Current action and preconditions to check: trajectory_clear

Your task: For each precondition in the list above, predict whether it will hold at this action.

Consider the current scene as observed from the mobile robot's camera, and analyze the predicted future states of all dynamic agents (e.g., people, animals, vehicles, or any moving entities) within the NEXT SECOND.

IMPORTANT: Only answer "very likely" if you are absolutely certain—based on strong, clear evidence—that a dynamic agent will violate the precondition in the predicted future state. Do NOT answer "very likely" for unlikely, ambiguous, or low-probability risks.

Ask yourself for each precondition: Is there a high probability, with clear and convincing evidence, that the predicted future states of any dynamic agent will interfere with the predicted future state of the currently executing action within the NEXT SECOND, causing that precondition to fail?

Assess the risk level based on these predictions. Use "likely" or "very likely" if motions create a clear risk of interference.

Use "neutral" or "improbable" if agents are nearby but their predicted paths are clearly diverging or non-conflicting.

Failure Risk Categories: "very improbable", "improbable", "neutral", "likely", "very likely"

Answer Format: Output ONLY the probability_of_failure value from these categories: "very improbable", "improbable", "neutral", "likely", "very likely"

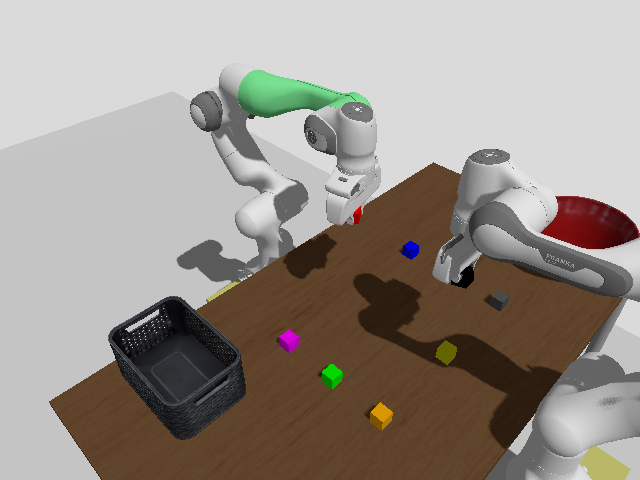

Answer: very improbable